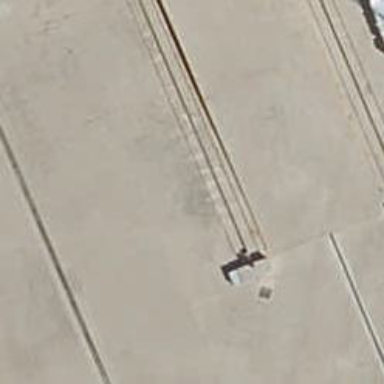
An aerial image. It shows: Railway buffer stop.